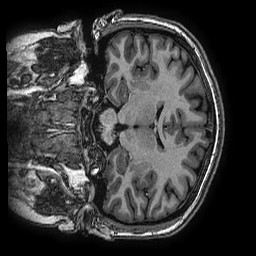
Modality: T1w
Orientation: coronal
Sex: female
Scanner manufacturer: ge
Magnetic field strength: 3 T
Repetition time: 0.0077 s
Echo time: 0.003436 s